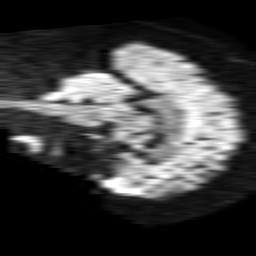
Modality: TRACE
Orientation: sagittal
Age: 34
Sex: female
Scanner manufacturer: philips
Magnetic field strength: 1.5 T
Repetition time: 4.6 s
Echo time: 0.08517 s